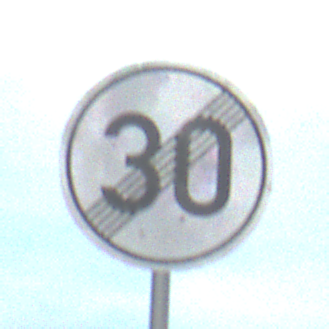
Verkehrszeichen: EndeGeschwindigkeit30
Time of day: SunriseSunset
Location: Outdoor (RoadRail)
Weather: PartlyCloudy
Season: NotSpecified
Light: Natural